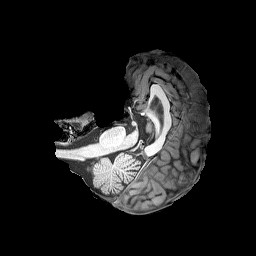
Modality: T1w
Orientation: axial
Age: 39
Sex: male
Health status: healthy